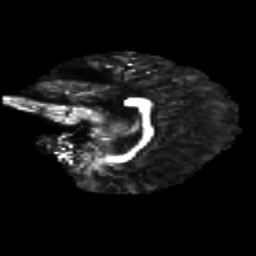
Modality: FA
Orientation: sagittal
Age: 30
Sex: male
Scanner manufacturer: siemens
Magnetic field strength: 3 T
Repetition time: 8.8 s
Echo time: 0.085 s